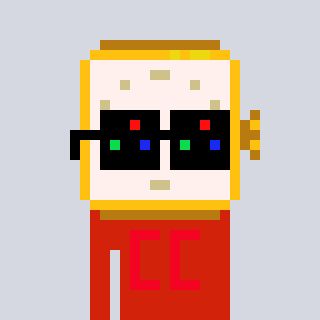
a pixel art character with square black sunglasses, a watch-shaped head and a red-colored body on a cool background